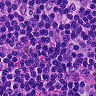
Metastatic tissue present: no